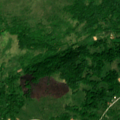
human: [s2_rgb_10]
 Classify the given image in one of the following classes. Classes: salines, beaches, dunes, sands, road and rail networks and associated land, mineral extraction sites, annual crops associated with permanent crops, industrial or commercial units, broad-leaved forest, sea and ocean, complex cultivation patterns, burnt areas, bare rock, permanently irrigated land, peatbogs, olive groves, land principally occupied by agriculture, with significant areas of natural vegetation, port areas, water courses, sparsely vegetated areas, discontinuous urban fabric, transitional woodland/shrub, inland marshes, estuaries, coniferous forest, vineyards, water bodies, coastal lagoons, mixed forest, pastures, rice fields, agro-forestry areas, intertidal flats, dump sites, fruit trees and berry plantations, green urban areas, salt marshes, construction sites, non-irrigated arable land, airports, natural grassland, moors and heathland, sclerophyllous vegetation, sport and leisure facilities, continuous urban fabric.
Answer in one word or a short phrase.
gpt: pastures, land principally occupied by agriculture, with significant areas of natural vegetation, broad-leaved forest, natural grassland